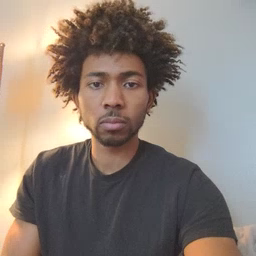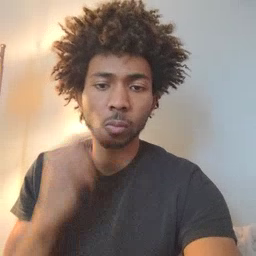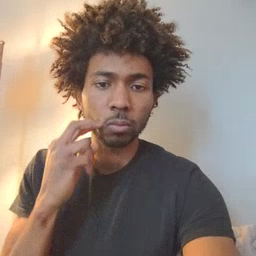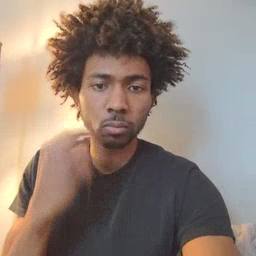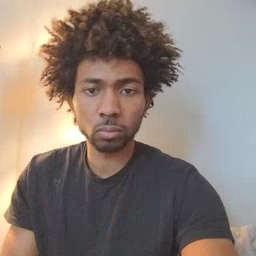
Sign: gum